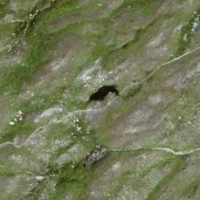
EUNIS habitat code: 26
Species observed at this site:
Oenanthe oenanthe